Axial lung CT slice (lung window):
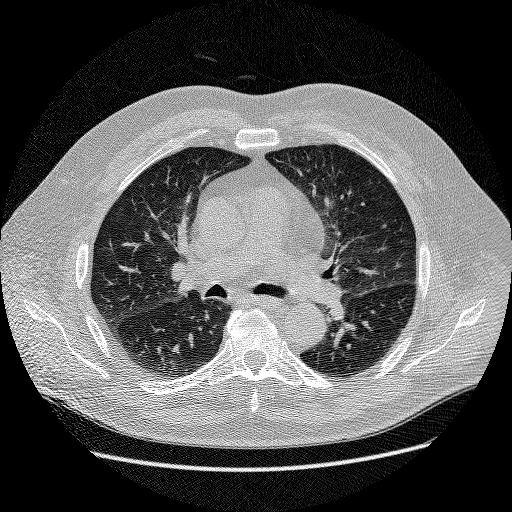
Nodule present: no